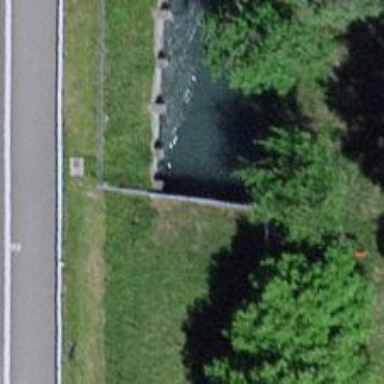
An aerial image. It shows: Ditch passing through tunnel.